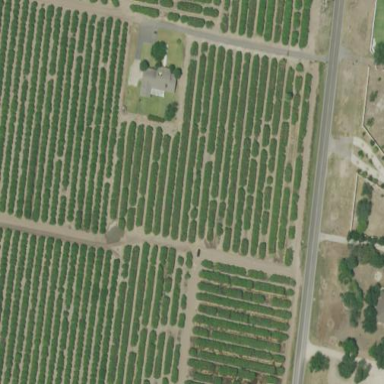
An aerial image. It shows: Orchard.